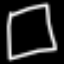
Label: square